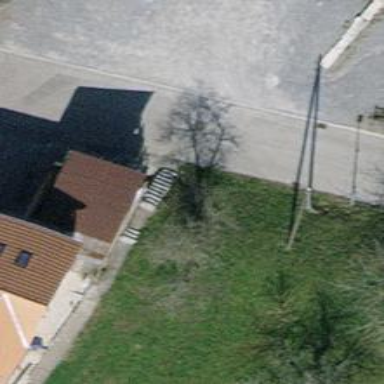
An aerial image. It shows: Road with steps.